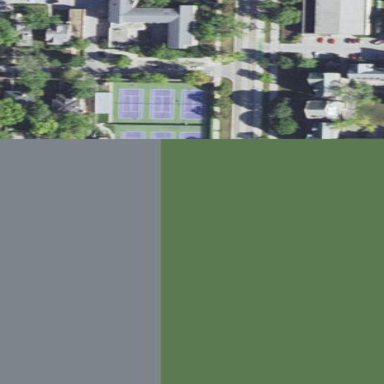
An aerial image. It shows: Sports center with tennis facility.